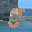
Label: 5